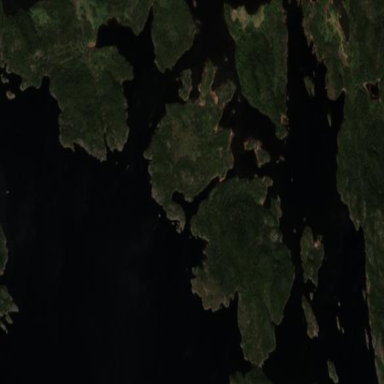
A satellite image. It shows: Image showing island.